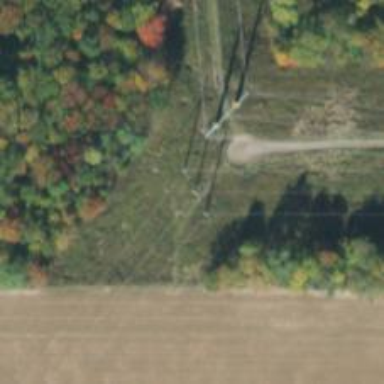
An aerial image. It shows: Power tower.